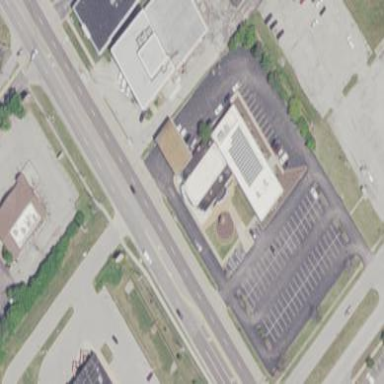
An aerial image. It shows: Bank building.